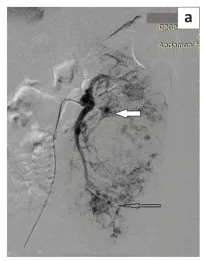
Digital subtraction angiography images of the selective renal embolisation procedure: (a) catheter angiogram of the left main renal artery shows a solitary aneurysm (solid white arrow) and multiple clustered aneurysms in the lower pole (open arrow), suggestive of abnormal intra-tumoural vascularity in a renal angiomyolipoma.
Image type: radiology (mri)